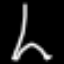
Label: The Eiffel Tower